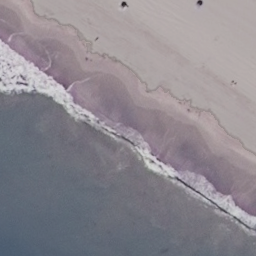
Label: beach